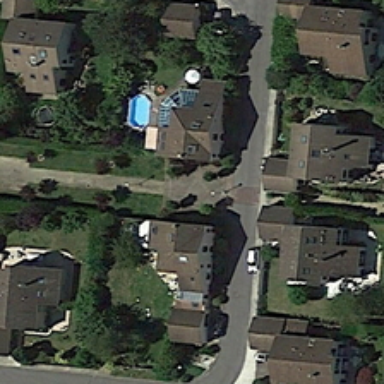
On both sides of the road are densely populated areas .